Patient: sex M, age 61
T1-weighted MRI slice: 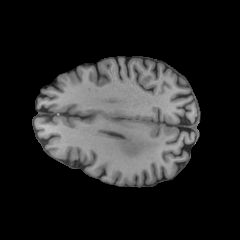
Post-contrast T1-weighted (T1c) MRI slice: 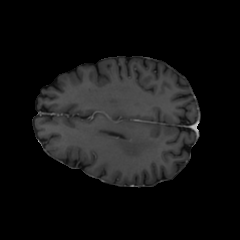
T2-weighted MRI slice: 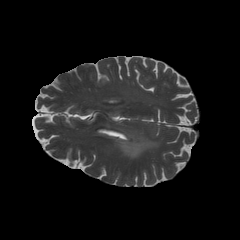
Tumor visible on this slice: yes
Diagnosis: Astrocytoma, IDH-wildtype
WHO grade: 3